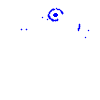
Particle: pion